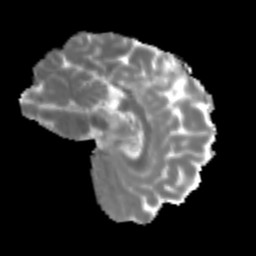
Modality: MD
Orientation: sagittal
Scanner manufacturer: siemens
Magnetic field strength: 3 T
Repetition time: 3.6 s
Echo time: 0.092 s